Interaction volume radius: 5 \u00c5
Interaction volume height: 15 \u00c5
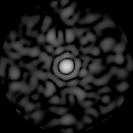
Disorder parameter: 0.7717